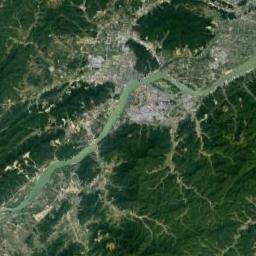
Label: river